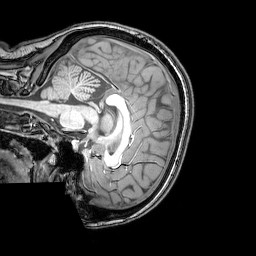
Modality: T1w
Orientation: sagittal
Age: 25
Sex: female
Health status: healthy
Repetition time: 0.081 s
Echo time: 0.037 s